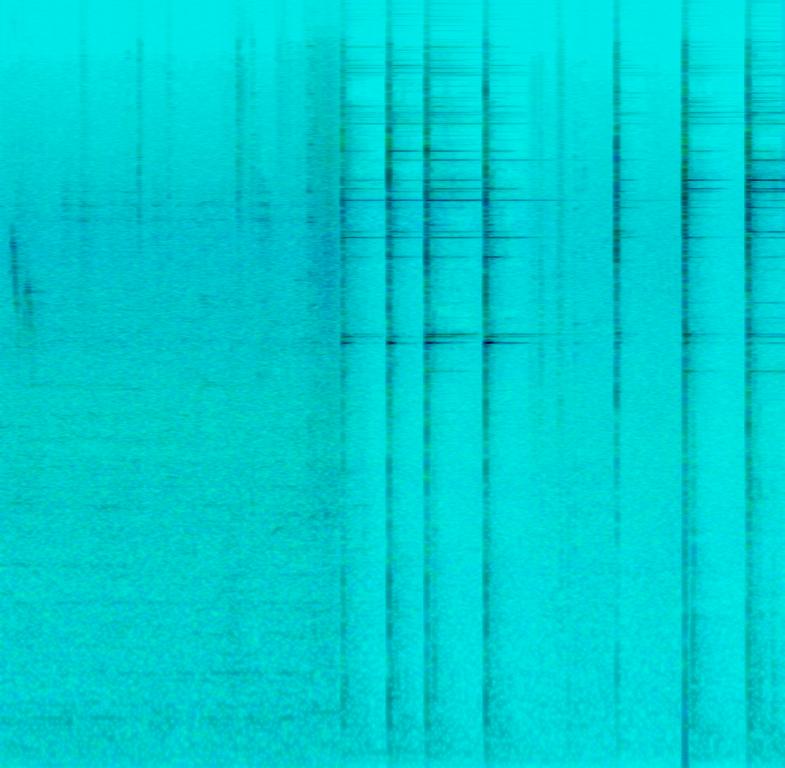
We hear the bright ringing of two metal objects clanging against each other. This is the bright metallic sound of steel ringing. In the distance, we faintly hear a country rock song. Specifically, we hear a country rock guitar riff being played in the background. There is also the sound of a non-steel object being placed on a surface.